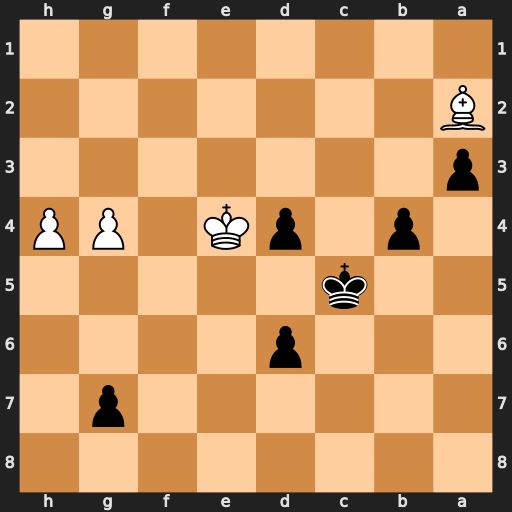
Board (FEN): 8/6p1/3p4/2k5/1p1pK1PP/p7/B7/8
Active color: b
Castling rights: -
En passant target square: -
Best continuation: b3 Bxb3 Kb4 Ba2 Kc3